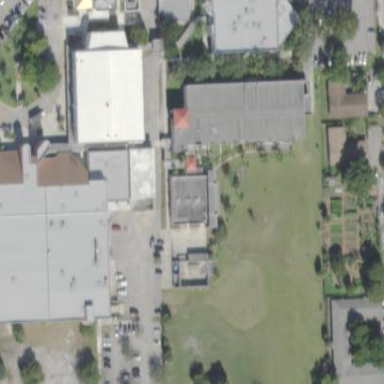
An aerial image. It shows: School building.